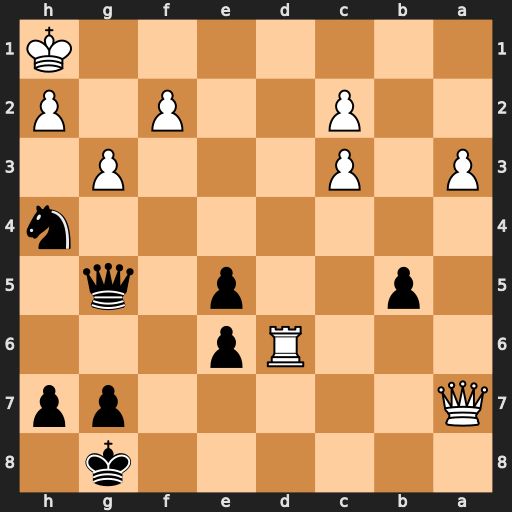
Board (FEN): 6k1/Q5pp/3Rp3/1p2p1q1/7n/P1P3P1/2P2P1P/7K
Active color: b
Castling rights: -
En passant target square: -
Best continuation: Qc1+ Rd1 Qxd1#